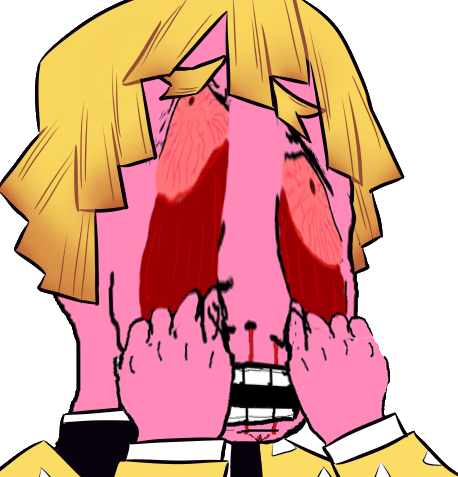
Label: 5_Rage